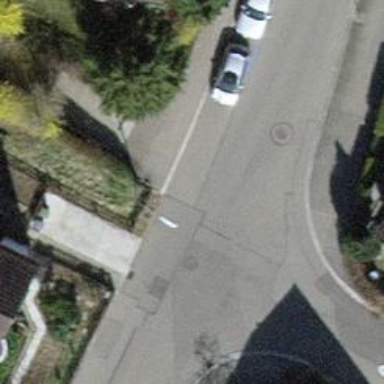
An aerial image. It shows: Unmarked crossing with traffic calming table on the road.